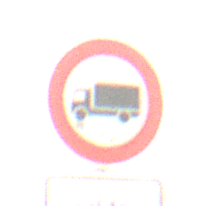
Verkehrszeichen: VerbotFuerKraftfahrzeugeUeberDreiKommaFuenfTonnen
Zusatzzeichen unten: ZeitangabenMitBeschraenkungAufWochentage1
Umgebung: Outdoor, Suburban
Tageszeit: MorningAfternoon
Wetter: Clear
Licht: Natural
Jahreszeit: NotSpecified
Kontrast: HighContrast